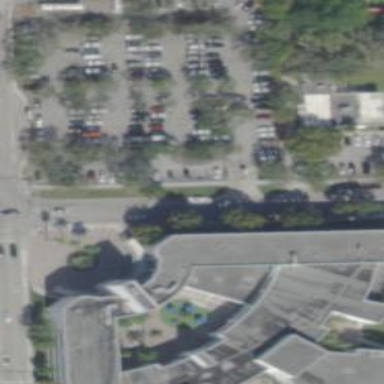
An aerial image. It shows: Section of hospital building.